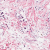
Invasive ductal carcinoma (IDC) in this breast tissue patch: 0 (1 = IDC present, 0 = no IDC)